Question: I have a feature branch concisely named 'feature' that has about 100 commits all related to a feature of sorts. These commits were all merged into the master branch over the time. I want to list all commits that were on the branch so I can re-add the feature to other project.
Basically I want to have commit IDs for the green dots on the graph below.

How can I do that in Git other then by going to gitk or similar tool and hand-collecting all the relevant commit IDs?
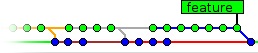
Answer: Despite answer is given and accepted I would suggest more automatic way for doing this (but it will only work if you did not merge your 'master' to 'feature'):
Considering the following history:
'''
--A---B---C---D---E---F---G (master)
\ / /
H---J-------K (feature)
'''
Basically we want to perform 'git log B..feature'.
'''
git log --format='%H' feature..master | tail -1 | xargs -I '{}' git log '{}'^..feature
'''
'git log --format='%H' feature..master | tail -1' will find the commit to the 'master' that was done right after you created 'feature' branch - this is 'C'
And ancestor of 'C' - 'B' will also be the ancestor of the first commit 'H' of 'feature' branch.
Then 'xargs -I '{}' git log '{}'^..feature' (that is turns to 'git log B..feature') just shows the commits that is reachable from 'feature' but don't reachable from the 'B'.